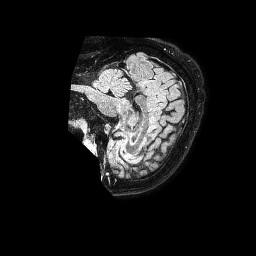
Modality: FLAIR
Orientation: sagittal
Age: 51
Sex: male
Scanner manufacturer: philips
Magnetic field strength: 1.5 T
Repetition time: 4.8 s
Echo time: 0.3 s